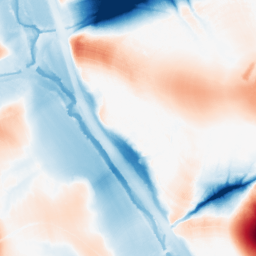
Category: morphological
Decomposition family: tophat_combined
Decomposition parameters: size: 50
Upsampling method: sinc_blackman
Upsampling parameters: scale: 2
kernel_size: 8
Upsampling scale: 2